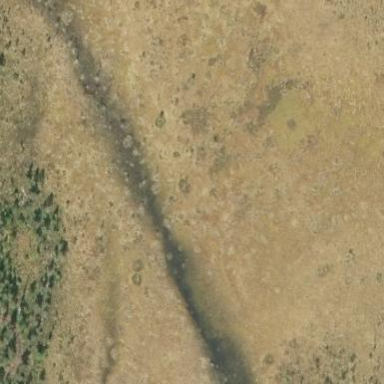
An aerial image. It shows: Marshy wetland area.